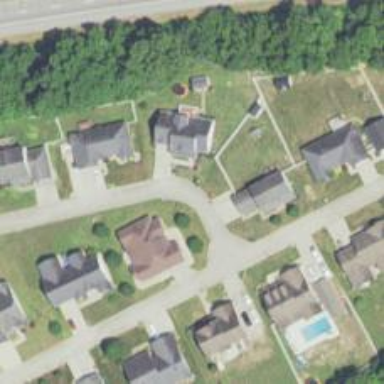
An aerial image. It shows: Residential road.